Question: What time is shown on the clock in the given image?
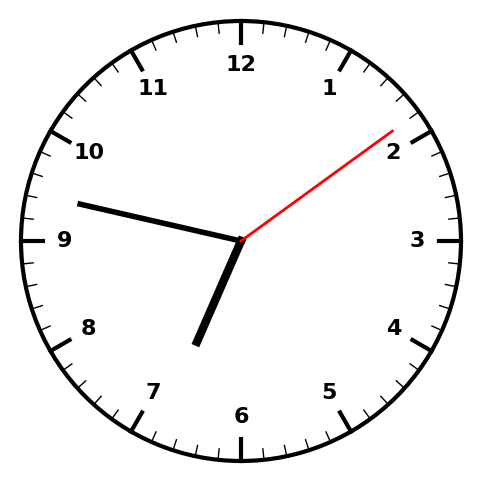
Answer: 06:47:09